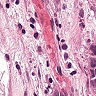
Metastatic tissue present: yes